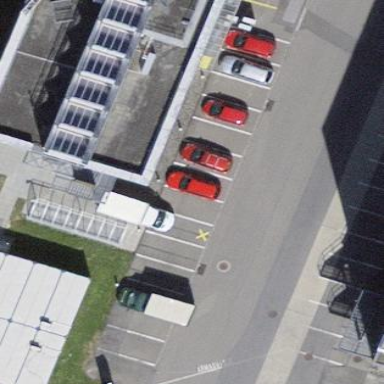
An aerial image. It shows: Parking area with surface.